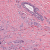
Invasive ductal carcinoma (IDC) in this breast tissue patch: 1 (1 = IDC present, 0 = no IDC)